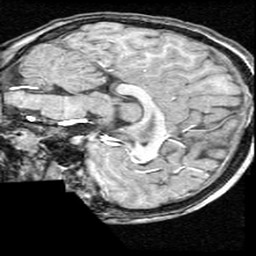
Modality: T1w
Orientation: sagittal
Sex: male
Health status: ill
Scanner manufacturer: ge
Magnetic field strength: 1.5 T
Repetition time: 21 s
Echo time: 0.008 s